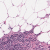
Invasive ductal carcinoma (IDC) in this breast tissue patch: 1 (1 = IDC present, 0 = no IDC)